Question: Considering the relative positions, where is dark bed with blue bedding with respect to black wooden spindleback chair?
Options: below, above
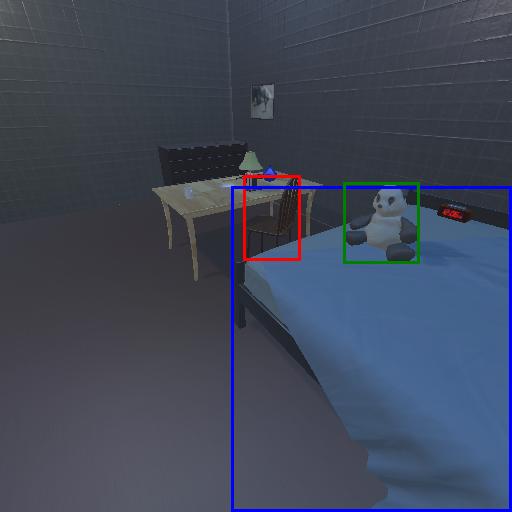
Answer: below